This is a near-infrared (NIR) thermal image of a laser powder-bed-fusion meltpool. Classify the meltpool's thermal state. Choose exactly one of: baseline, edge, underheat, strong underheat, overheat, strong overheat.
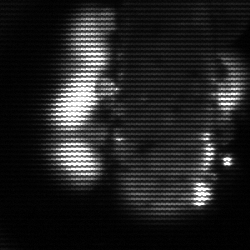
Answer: strong underheat